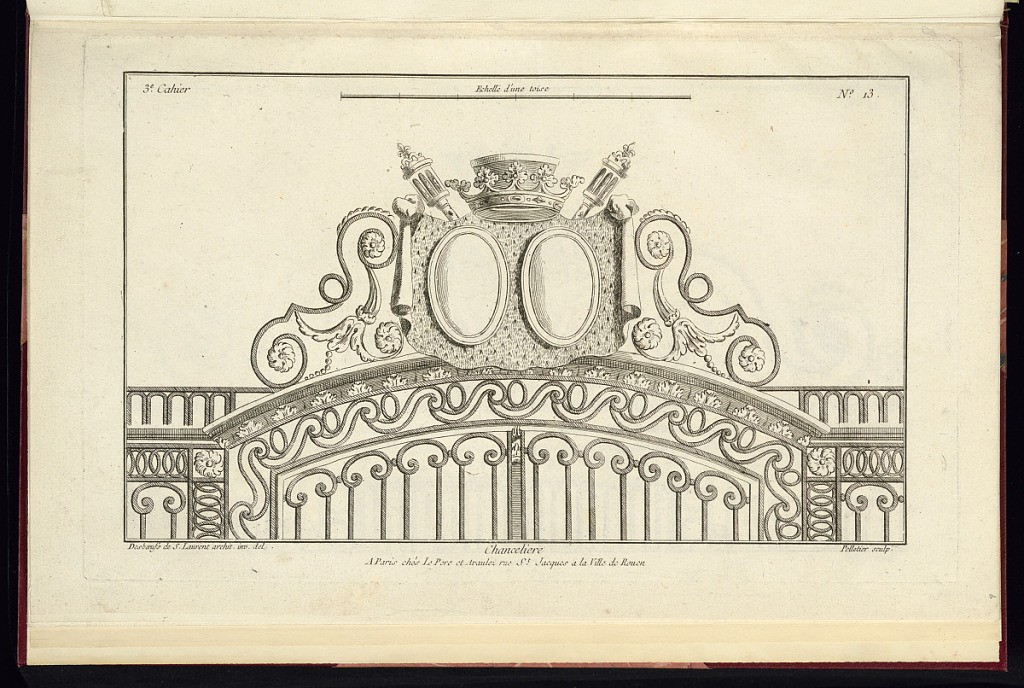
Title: Chanceliere
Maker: Laurent Desboeufs de Saint-Laurent, French, active 1763 – 1776
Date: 1772–77
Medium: Etching and engraving on paper
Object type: Print
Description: A design for the upper section of wrought-iron gates and grilles with an ornamental gate crown featuring a blank coat of arms with two ovals on a draped textile, topped with a crown and two scepters. The gates feature wave patterns, acanthus leaves, ovals, rosettes, fleurons, and scrolling leaves. The plate is titled, numbered, and signed, with a scale above.